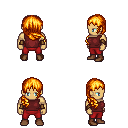
a pixel art fantasy rpg character, male body template, human, tanned skin, maroon sleeveless shirt, red pants, light blonde right-swept hairstyle, leather bracers, brown shoes, four views (front, back, left, right), 2x2 character sprite sheet, small pixel art, hard edges, no anti-aliasing